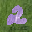
Label: 2